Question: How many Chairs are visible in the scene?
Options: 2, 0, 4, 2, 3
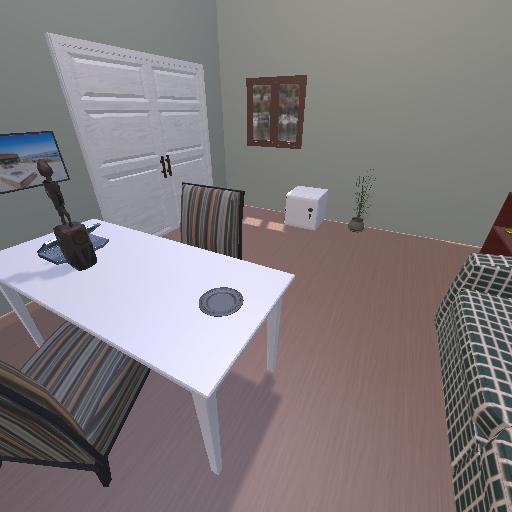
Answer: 2